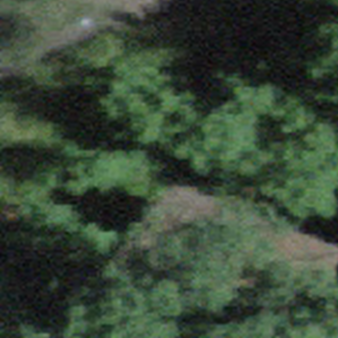
Label: other